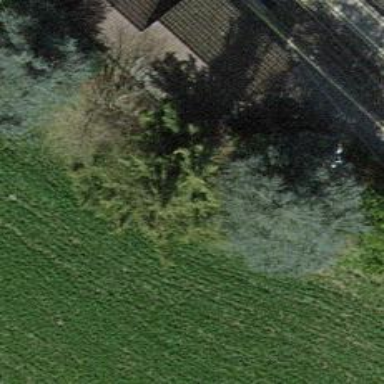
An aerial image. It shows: Shed building.